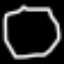
Label: octagon